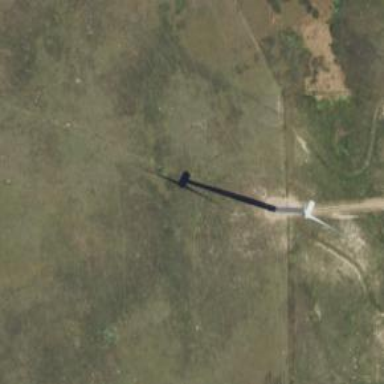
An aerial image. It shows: Road specifically designated for service vehicles within wind farm.